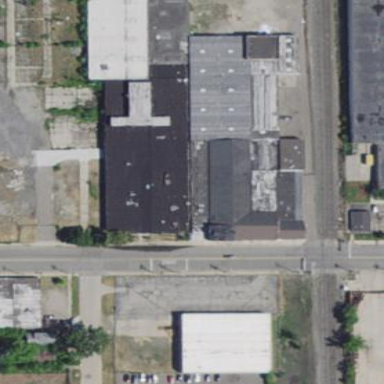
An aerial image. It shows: Industrial building.